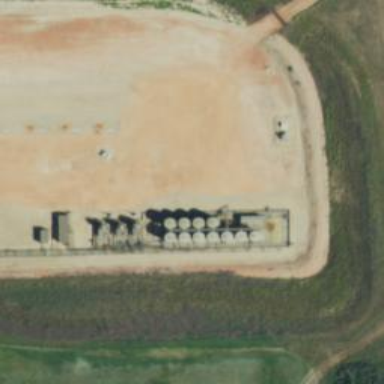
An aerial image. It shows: Storage tank with man-made structure.